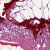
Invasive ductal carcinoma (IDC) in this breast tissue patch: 0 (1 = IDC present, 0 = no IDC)